Field crop: maize
Growth stage: 2
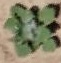
Species: chenopodium